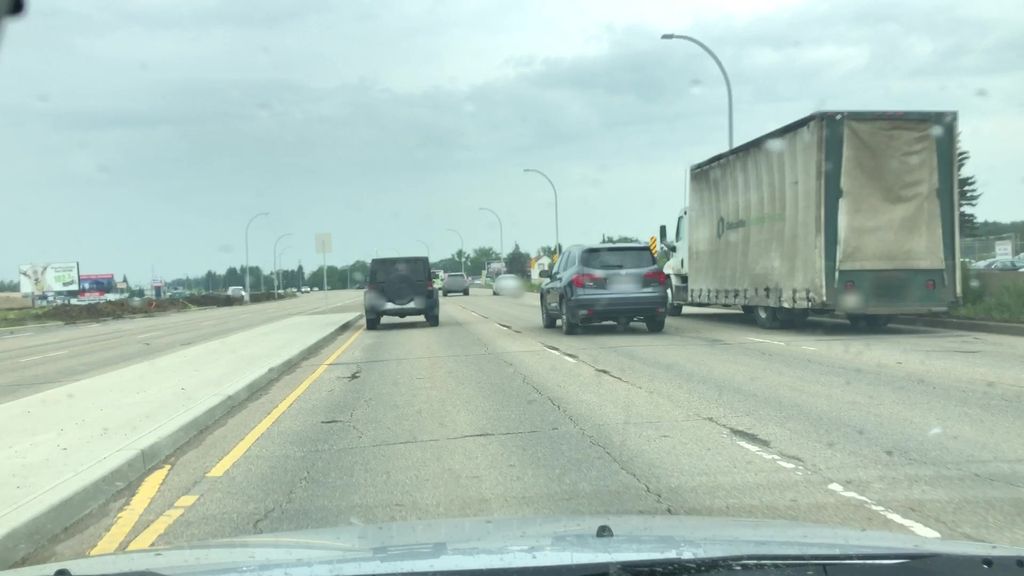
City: edmonton